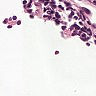
Metastatic tissue present: no